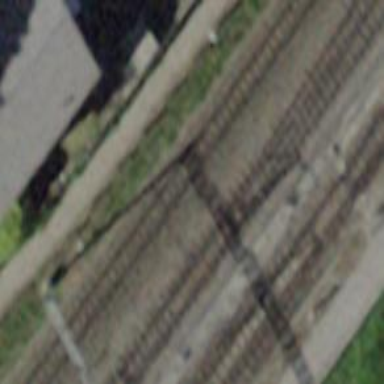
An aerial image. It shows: Railway switch.